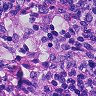
Metastatic tissue present: no